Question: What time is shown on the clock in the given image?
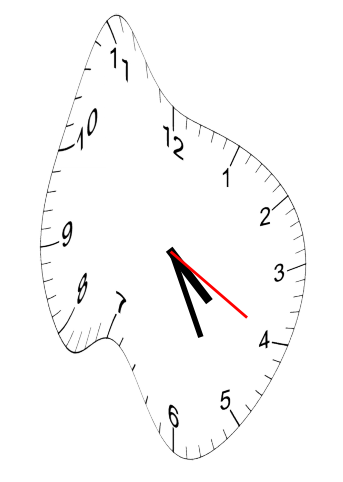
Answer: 04:25:20